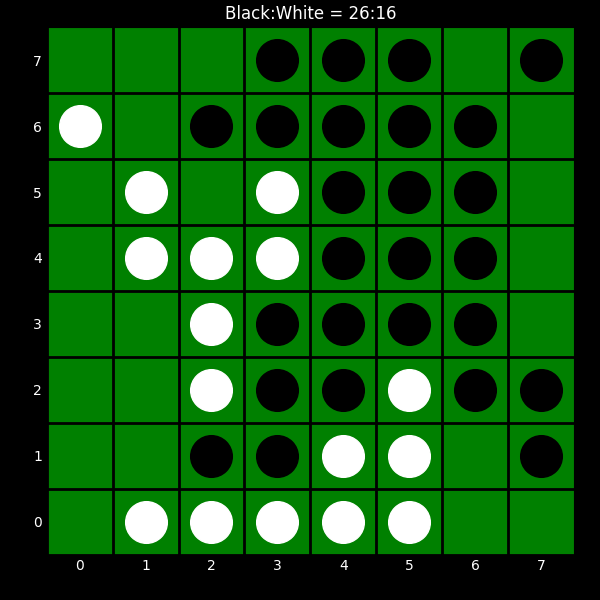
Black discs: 26
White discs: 16